Aerial crown-view tile of a tropical tree (Barro Colorado Island, Panama), acquired 20250217:
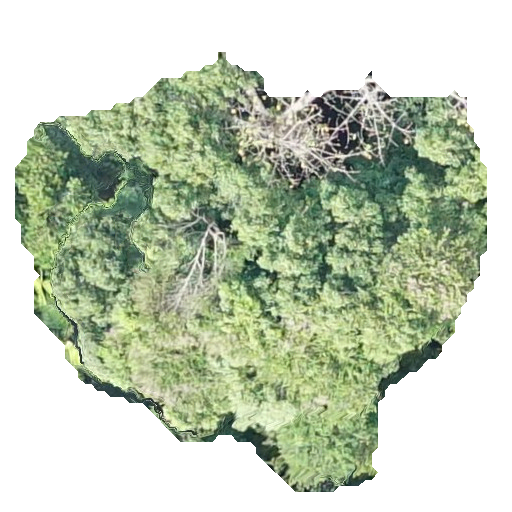
Species: Ocotea leptobotra
GBIF accepted scientific name: Ocotea leptobotra
Crown area: 210.097 m²